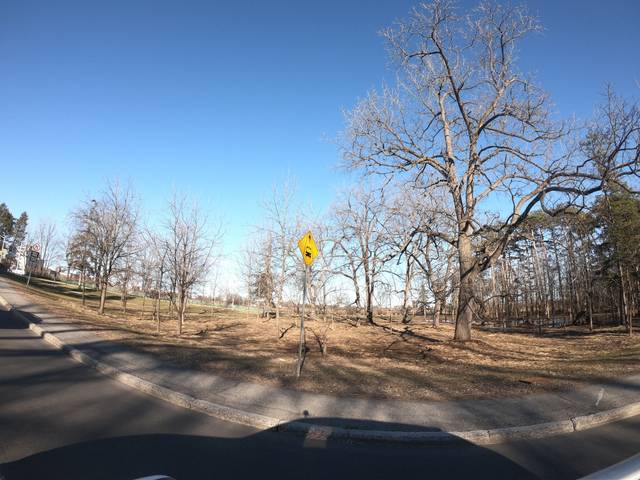
Region: Canada
Coordinates: 45.388, -75.726